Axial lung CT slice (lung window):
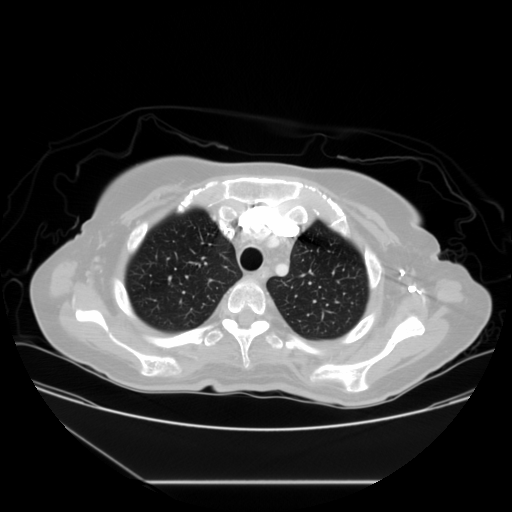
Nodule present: no